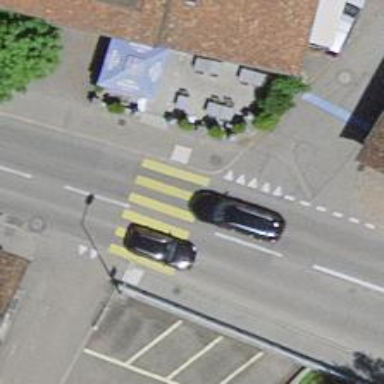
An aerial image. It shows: Uncontrolled zebra crossing with notable zebra markings.